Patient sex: F
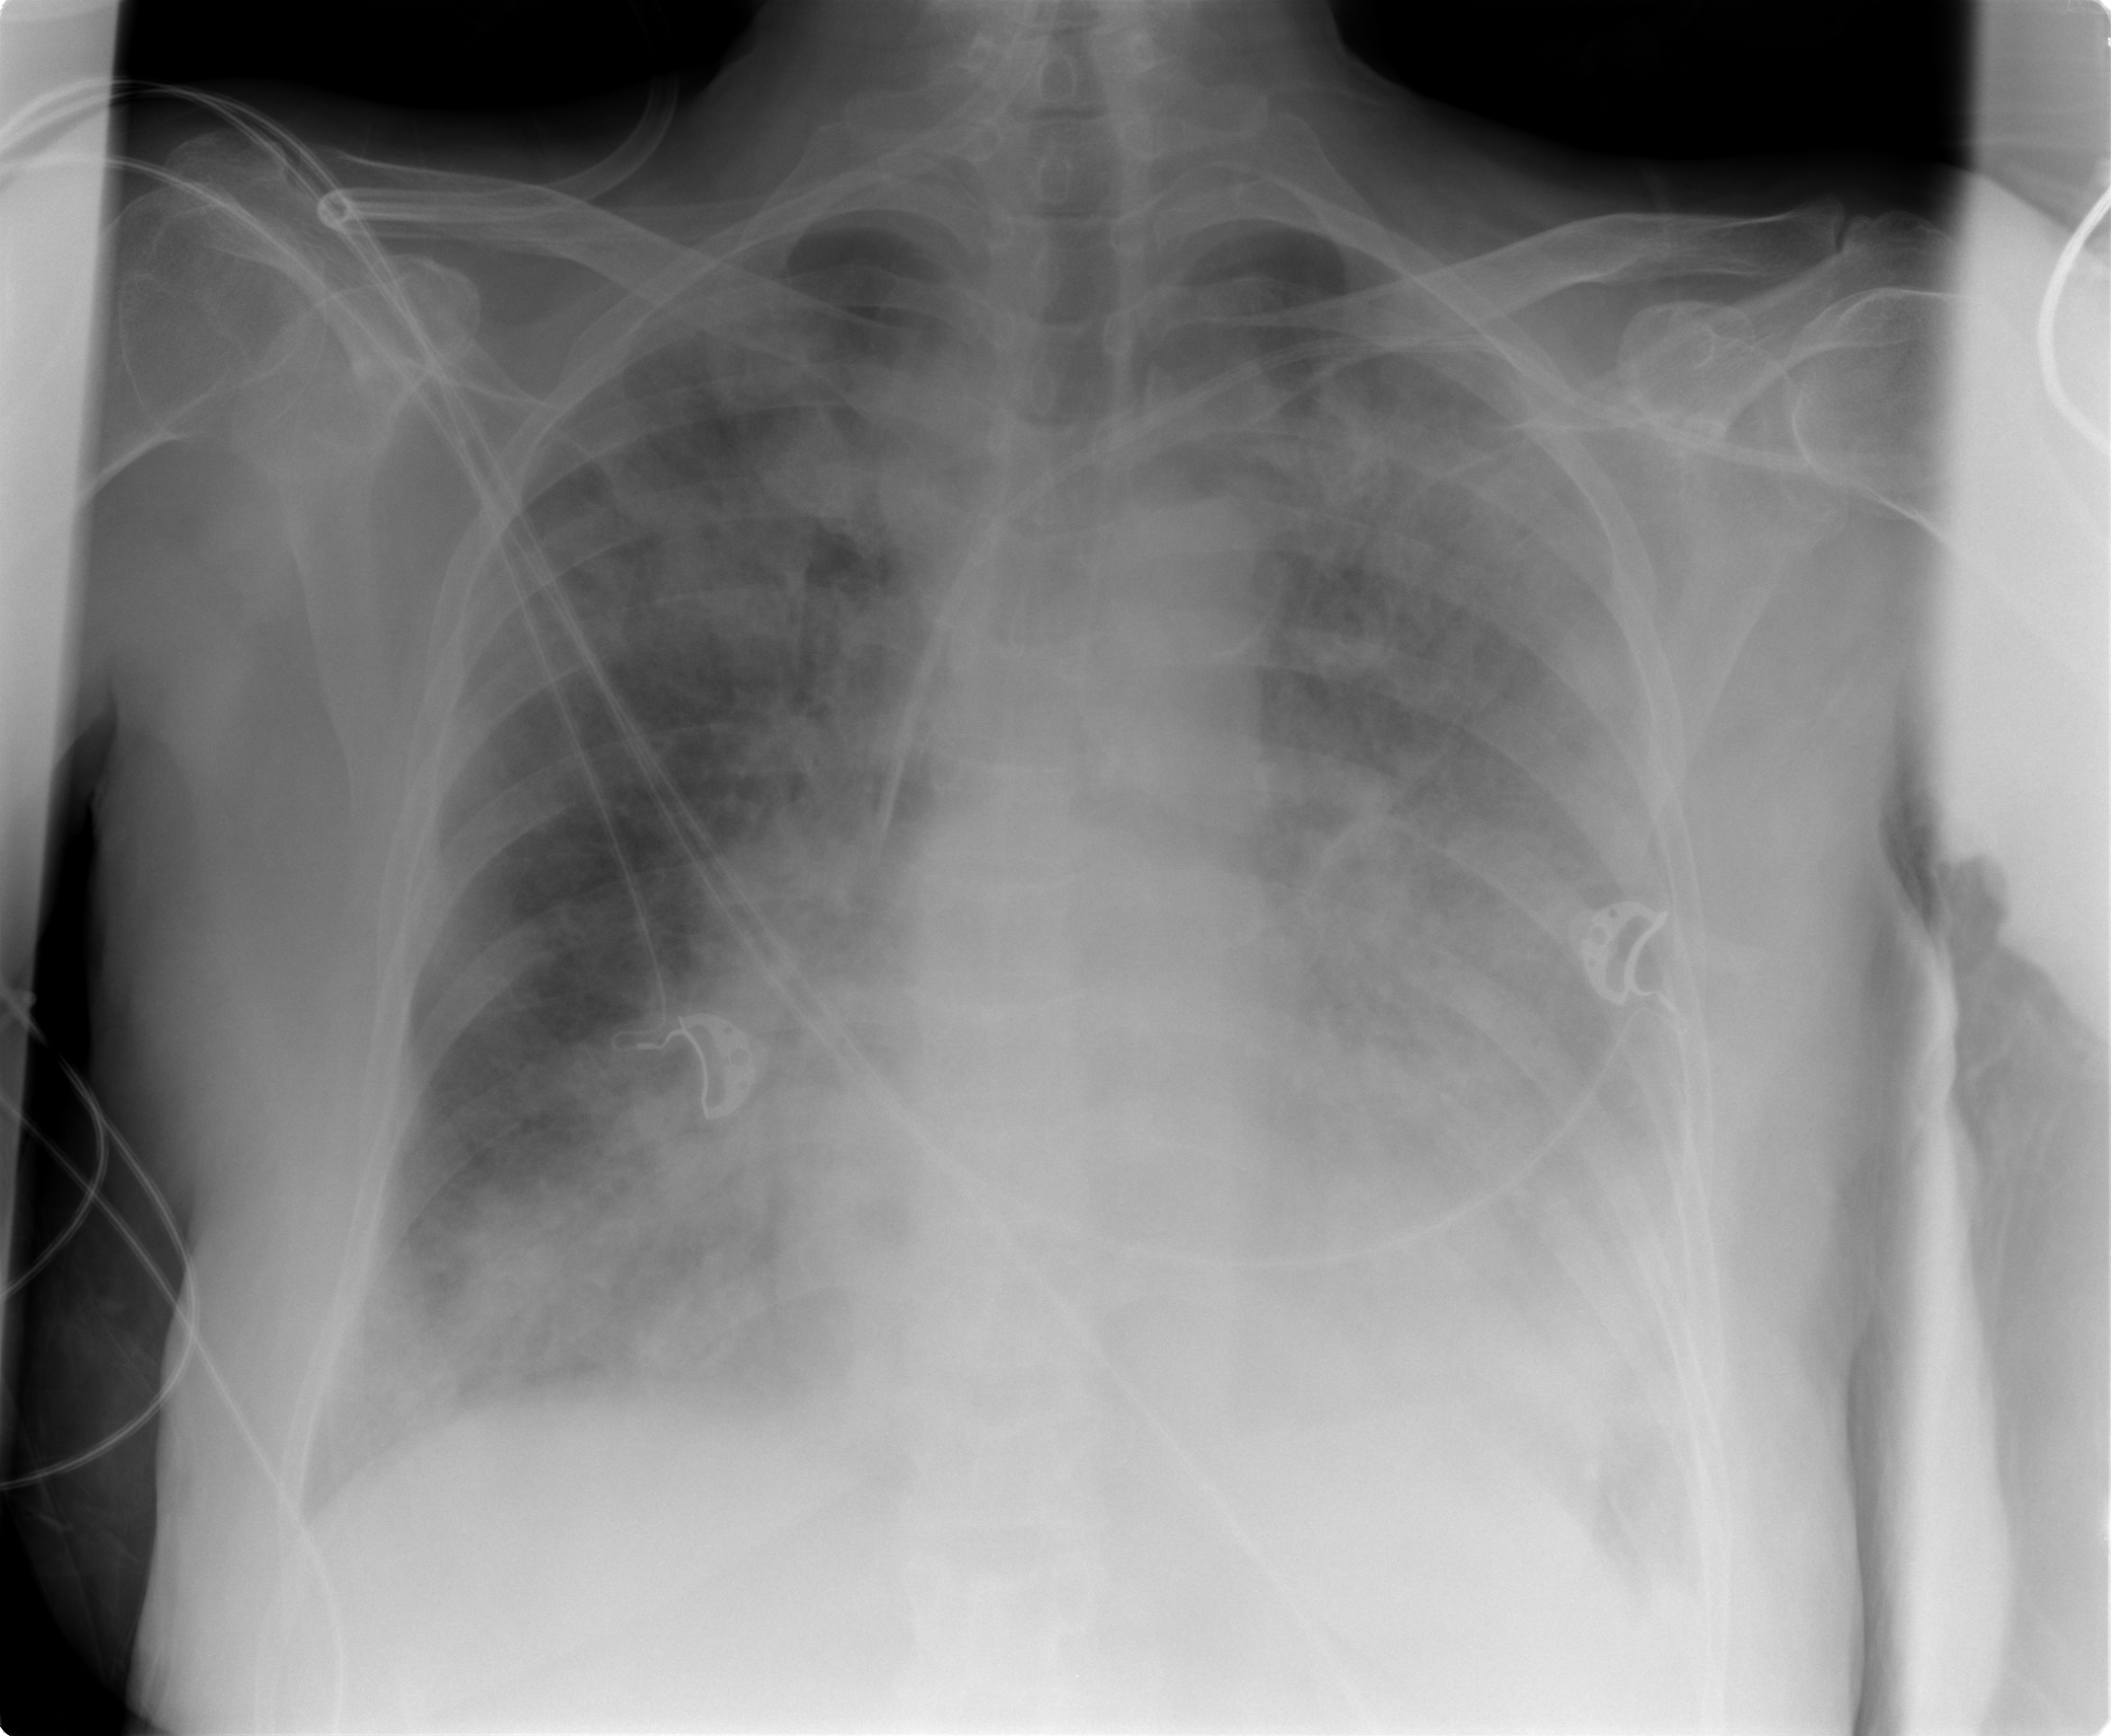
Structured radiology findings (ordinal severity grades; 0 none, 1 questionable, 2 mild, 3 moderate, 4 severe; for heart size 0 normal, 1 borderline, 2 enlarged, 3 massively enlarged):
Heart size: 0
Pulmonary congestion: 2
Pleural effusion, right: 1
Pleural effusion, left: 1
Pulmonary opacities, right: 3
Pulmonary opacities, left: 3
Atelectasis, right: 2
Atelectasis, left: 3